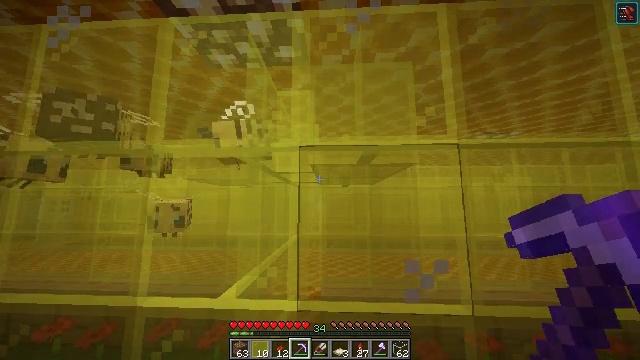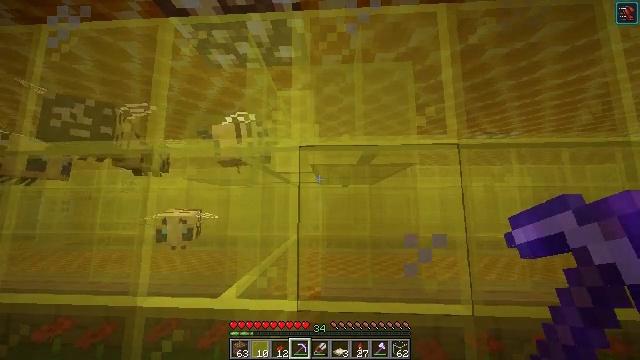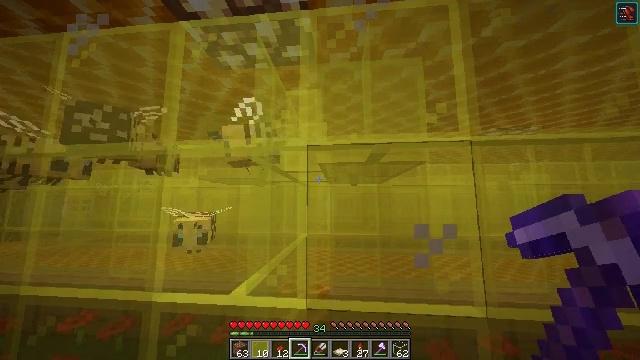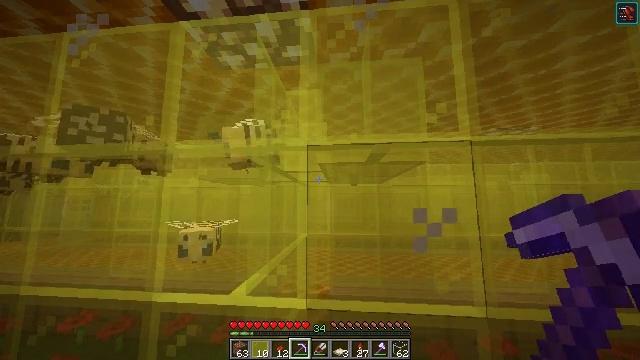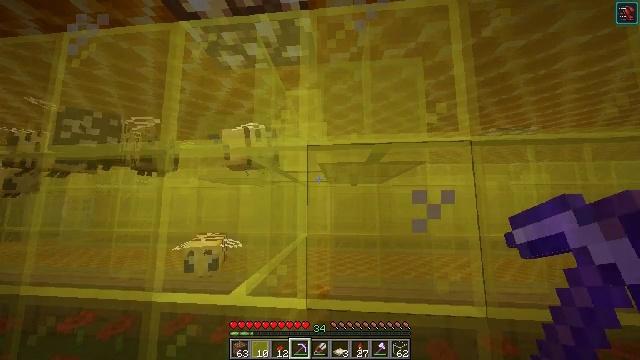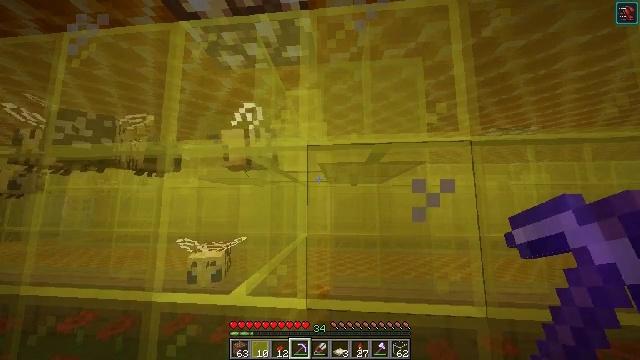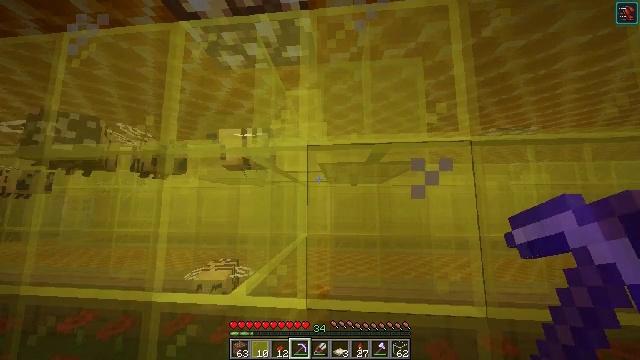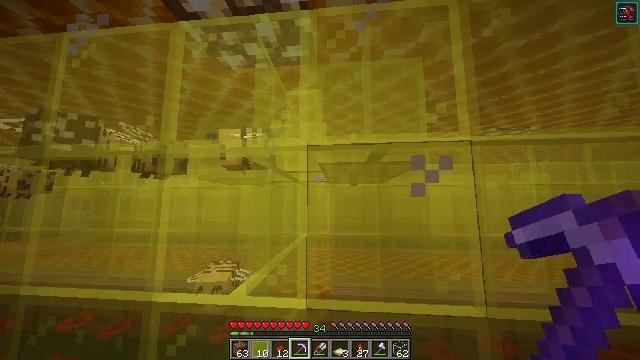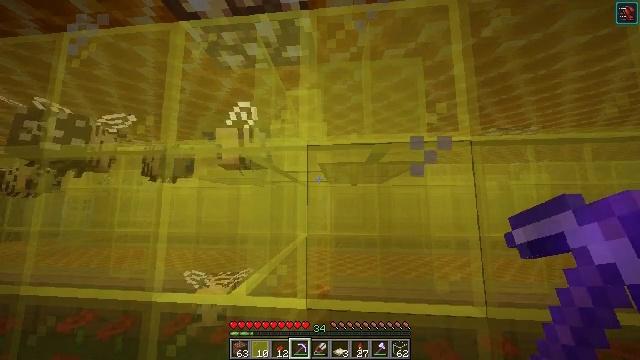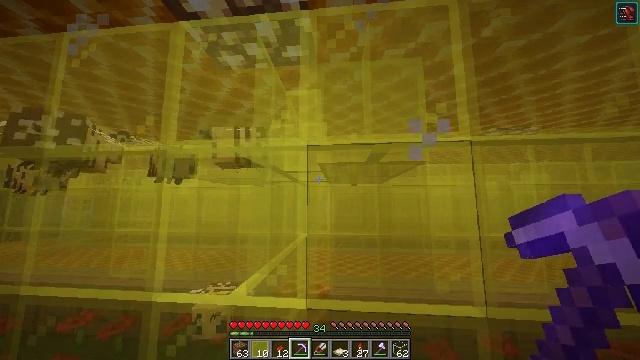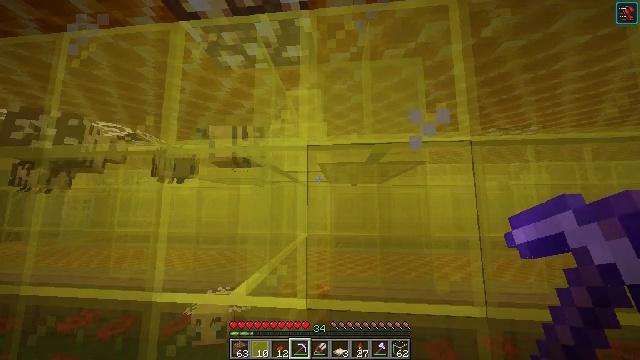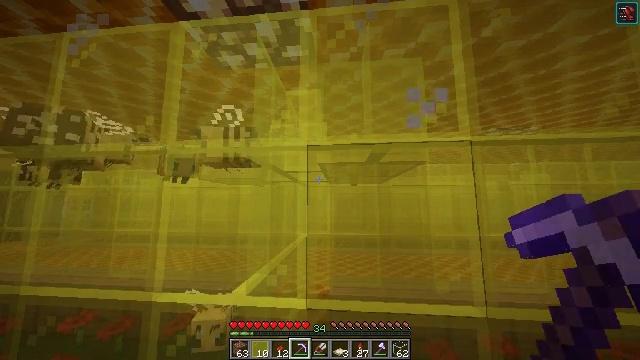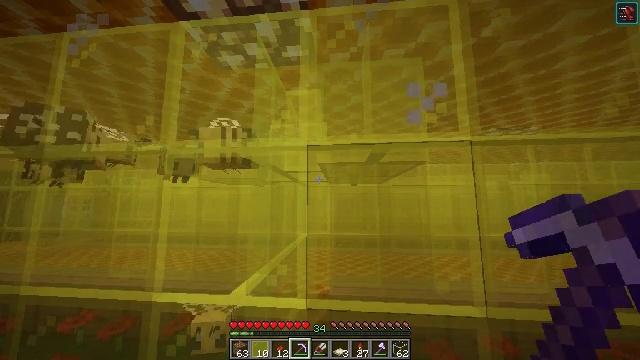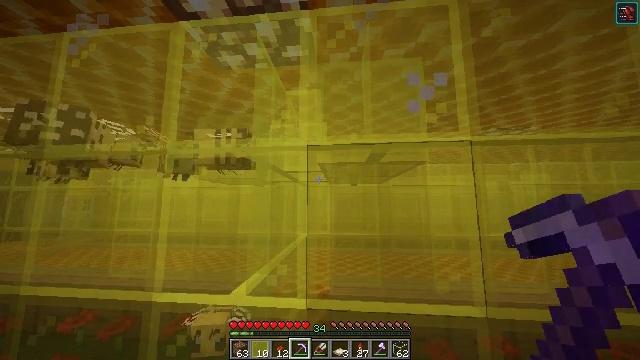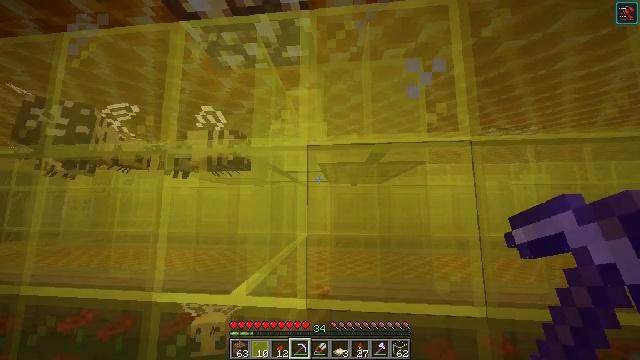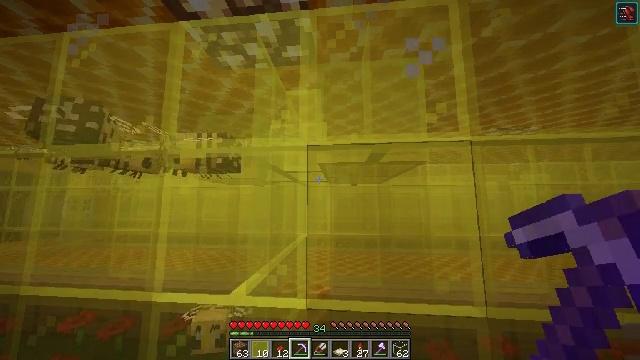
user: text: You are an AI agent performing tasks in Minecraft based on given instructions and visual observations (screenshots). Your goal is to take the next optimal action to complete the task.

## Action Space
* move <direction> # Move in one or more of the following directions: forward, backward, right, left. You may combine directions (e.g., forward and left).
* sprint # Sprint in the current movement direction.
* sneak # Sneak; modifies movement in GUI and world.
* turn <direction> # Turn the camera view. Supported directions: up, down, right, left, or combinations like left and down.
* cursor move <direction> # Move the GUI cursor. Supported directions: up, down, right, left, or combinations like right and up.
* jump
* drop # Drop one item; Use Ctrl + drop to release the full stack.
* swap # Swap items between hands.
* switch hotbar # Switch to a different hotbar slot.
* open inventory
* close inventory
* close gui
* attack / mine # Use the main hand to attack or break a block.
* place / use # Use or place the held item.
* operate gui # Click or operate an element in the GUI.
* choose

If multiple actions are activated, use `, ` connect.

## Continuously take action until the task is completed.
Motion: motion action
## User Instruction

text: Gather the yellow stained glass pane from the structure.
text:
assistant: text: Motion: no_op
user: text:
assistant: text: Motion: turn left
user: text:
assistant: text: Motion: no_op
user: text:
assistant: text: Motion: no_op
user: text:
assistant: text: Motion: no_op
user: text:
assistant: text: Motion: no_op
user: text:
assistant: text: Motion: no_op
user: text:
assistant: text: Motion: no_op
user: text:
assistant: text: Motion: no_op
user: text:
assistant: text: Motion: no_op
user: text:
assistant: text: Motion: no_op
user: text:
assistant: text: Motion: no_op
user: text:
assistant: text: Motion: no_op
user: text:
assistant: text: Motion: no_op
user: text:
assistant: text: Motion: no_op
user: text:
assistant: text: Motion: no_op
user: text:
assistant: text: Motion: no_op
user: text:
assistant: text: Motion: no_op
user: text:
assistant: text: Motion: no_op
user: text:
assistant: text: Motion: no_op
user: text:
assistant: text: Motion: no_op
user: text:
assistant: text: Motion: no_op
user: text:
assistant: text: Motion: no_op
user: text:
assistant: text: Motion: no_op
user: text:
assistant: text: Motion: no_op
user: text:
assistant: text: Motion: no_op
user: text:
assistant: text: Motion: no_op
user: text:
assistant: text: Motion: no_op
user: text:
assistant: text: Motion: no_op
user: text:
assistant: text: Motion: no_op